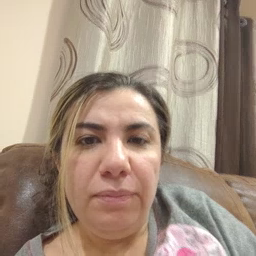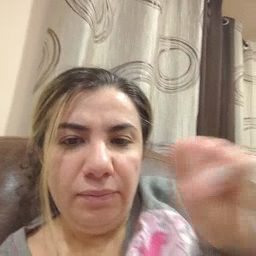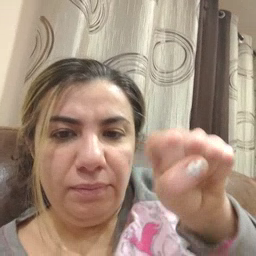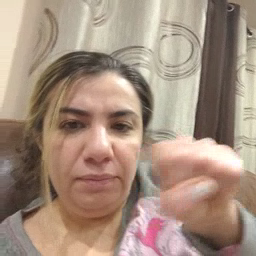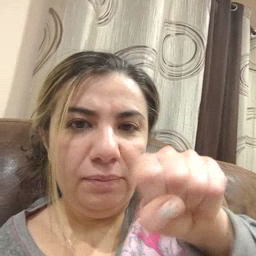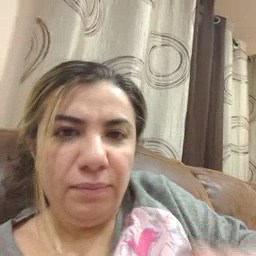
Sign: shoe